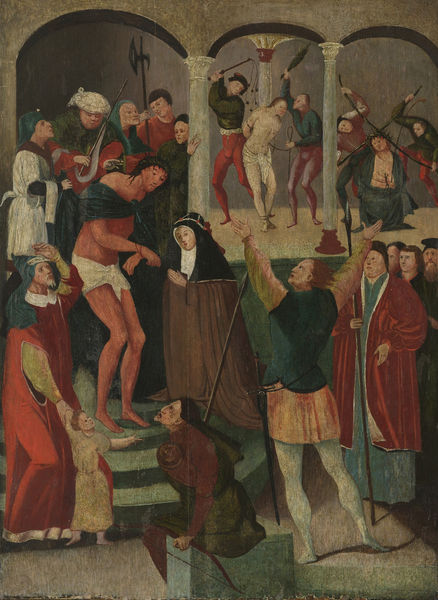
Titel: Ecce homo
Standort: Amsterdam
Institution: Rijksmuseum
Schlagwörter: gemälde, arkaden, christus, passion, ecce homo